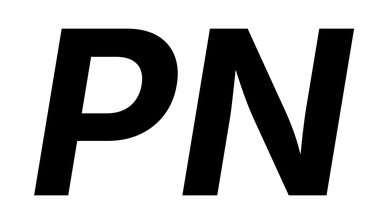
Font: Inter-Italic_Bold_Italic